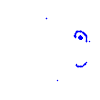
Particle: kaon